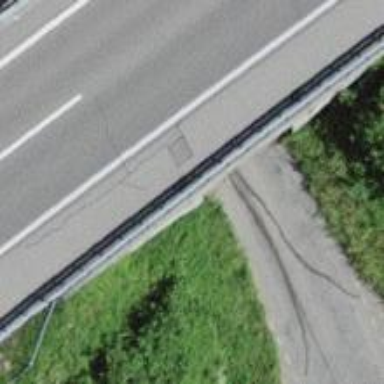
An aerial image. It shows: Unclassified road passing through tunnel with asphalt surface.